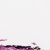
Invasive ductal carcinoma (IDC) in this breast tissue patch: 0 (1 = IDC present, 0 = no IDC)